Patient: sex F, age 44
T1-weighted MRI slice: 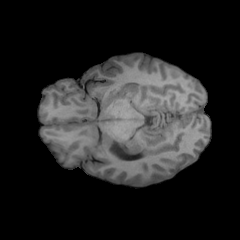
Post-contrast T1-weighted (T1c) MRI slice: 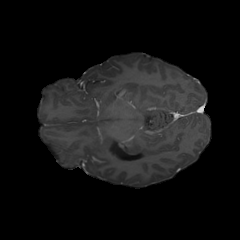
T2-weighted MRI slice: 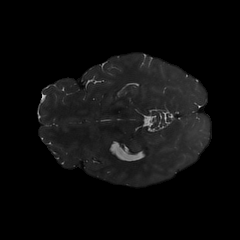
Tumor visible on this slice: no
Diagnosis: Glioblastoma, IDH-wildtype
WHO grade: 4